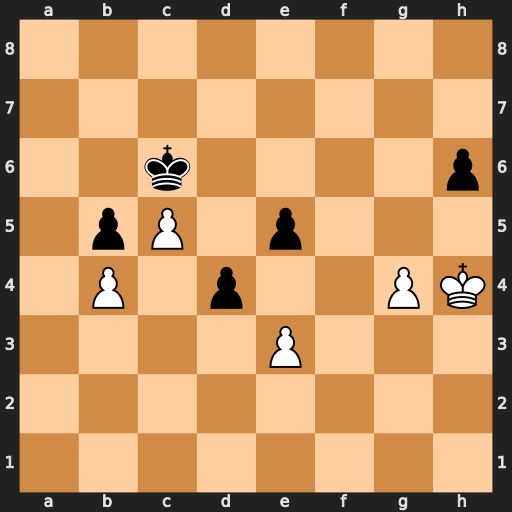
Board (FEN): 8/8/2k4p/1pP1p3/1P1p2PK/4P3/8/8
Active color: w
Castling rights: -
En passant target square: -
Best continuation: exd4 exd4 Kg3